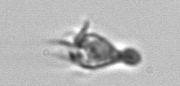
Label: Paratontonia_gracillima